Question: I am looking for a jQuery Based tree Structure plugin for the following.
It should take three level image indicator.
1. Empty Circle - to tell there are no child elements.
2. Plus Circle - to indicate it contains child elements
3. Minus circle - to indicate collapse

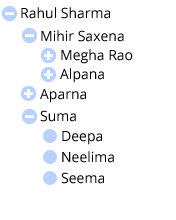
Answer: Maybe JSTree is something for you? <URL>
With JSTree you can set the icons of the treeitems yourself.